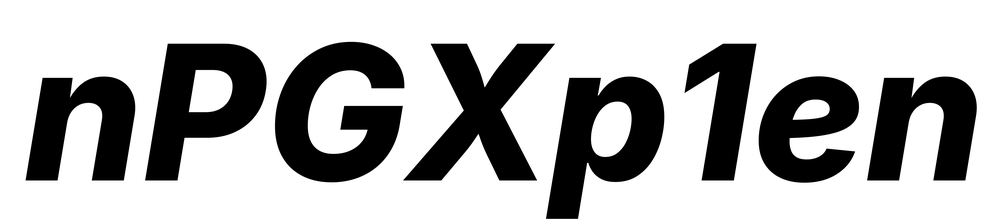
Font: Inter-Italic_ExtraBold_Italic